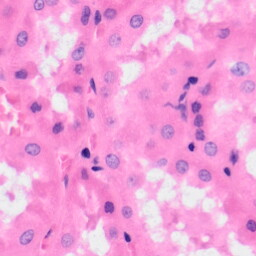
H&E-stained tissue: Kidney